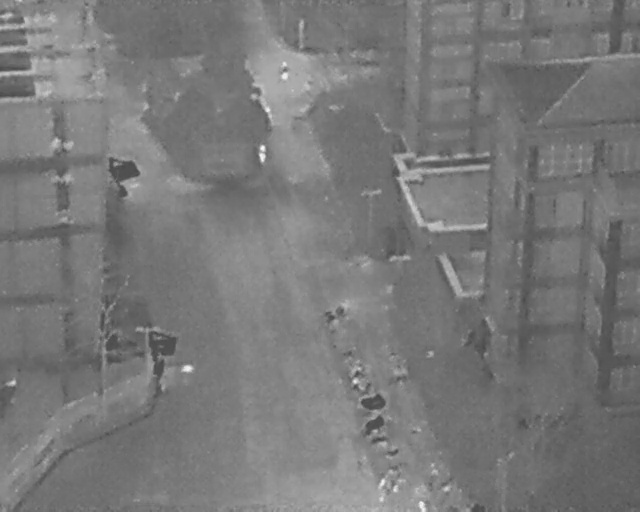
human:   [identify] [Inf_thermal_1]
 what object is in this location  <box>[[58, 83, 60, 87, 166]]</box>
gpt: <ref>1 small bicycle at the bottom</ref>